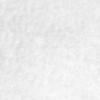
Label: no_change